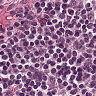
Metastatic tissue present: no